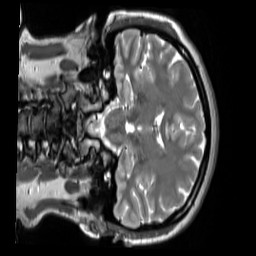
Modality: T2w
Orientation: coronal
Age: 25
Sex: female
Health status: ill
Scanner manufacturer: siemens
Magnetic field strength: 3 T
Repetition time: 2.8 s
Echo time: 0.326 s